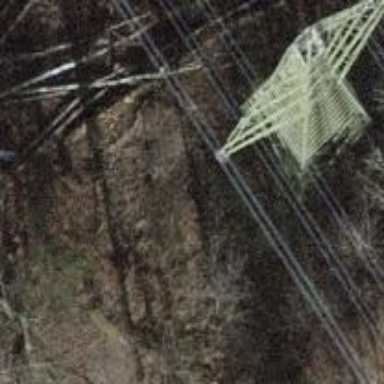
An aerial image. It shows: Lattice structure tower used for power transmission.